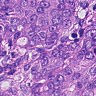
Metastatic tissue present: yes